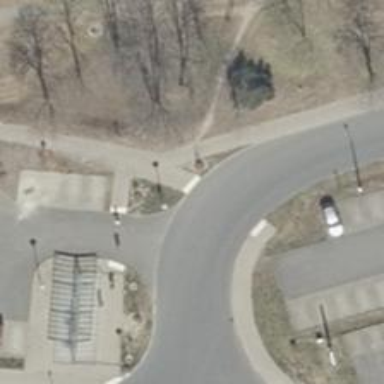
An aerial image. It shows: Unmarked crossing on the road.